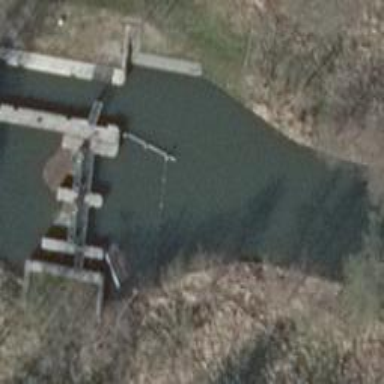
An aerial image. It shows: Canal.